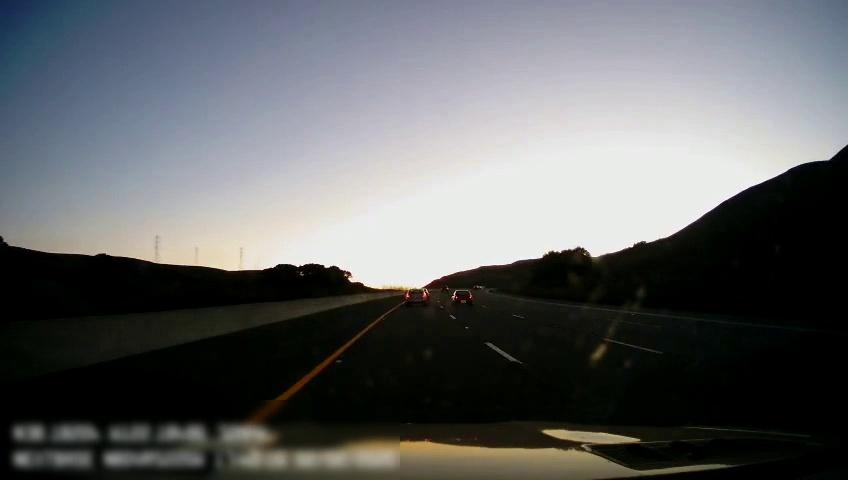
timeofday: Day
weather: Sunny
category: Drivable Space
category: Vehicles | Car
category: Vehicles | Car
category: Vehicles | Car
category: Lanes | Alternate Lane
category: Lanes | Current Lane
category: Lanes | Current Lane
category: Lanes | Alternate Lane
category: Lanes | Alternate Lane